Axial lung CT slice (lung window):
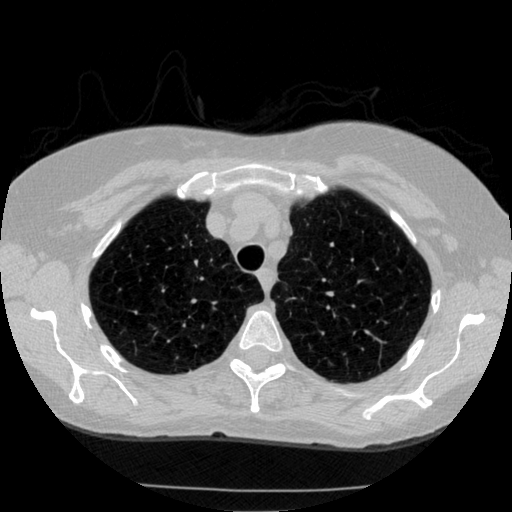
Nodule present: no